Interaction volume radius: 10 \u00c5
Interaction volume height: 25 \u00c5
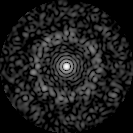
Disorder parameter: 0.8397